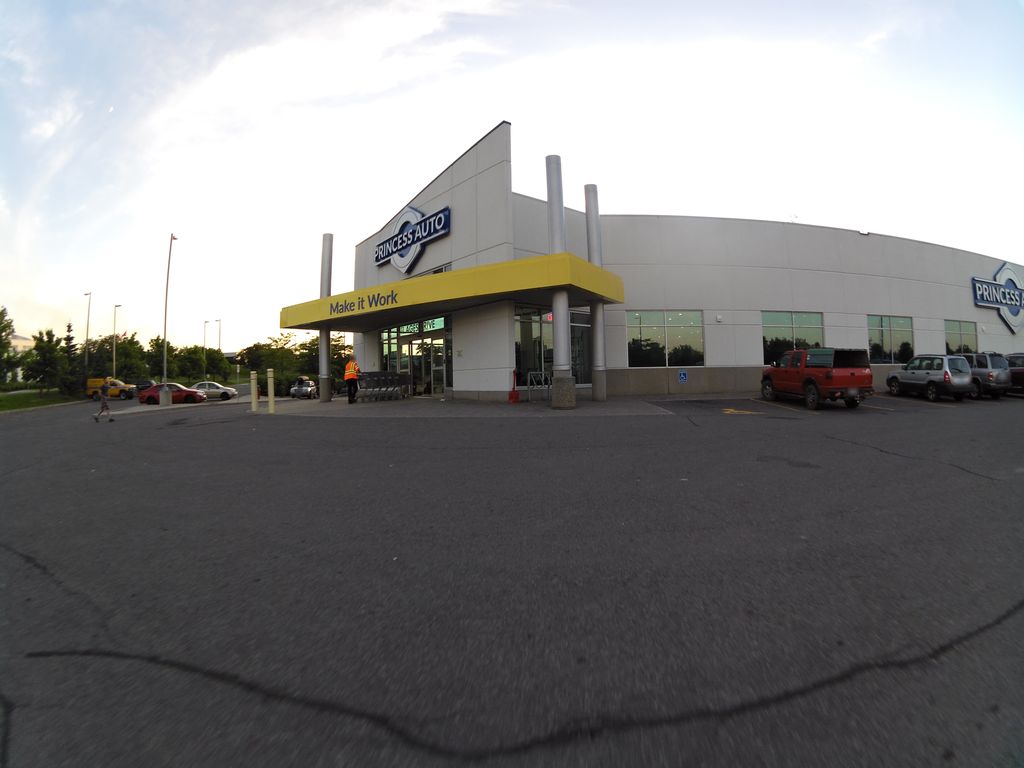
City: ottawa-gatineau